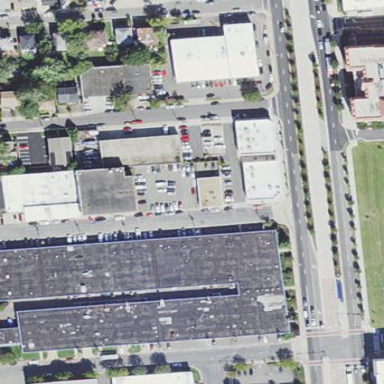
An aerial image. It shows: Retail area.